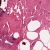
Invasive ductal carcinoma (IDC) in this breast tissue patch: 0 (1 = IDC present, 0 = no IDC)